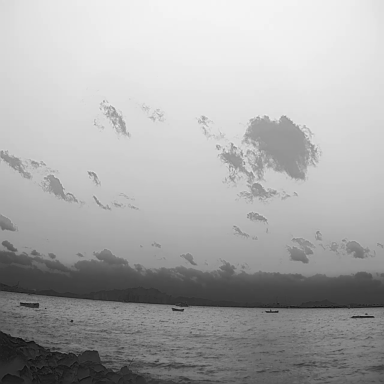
There are three bulk_carriers in the infrared image.